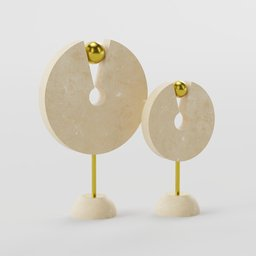
Label: decoration